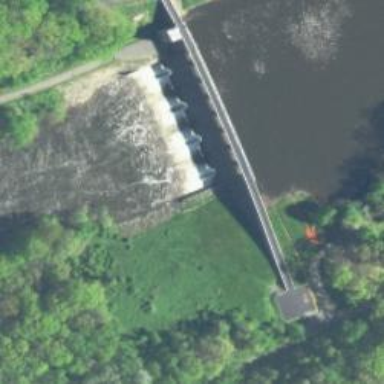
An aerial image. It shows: Concrete dam.